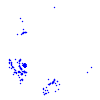
Particle: pion